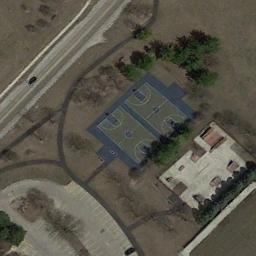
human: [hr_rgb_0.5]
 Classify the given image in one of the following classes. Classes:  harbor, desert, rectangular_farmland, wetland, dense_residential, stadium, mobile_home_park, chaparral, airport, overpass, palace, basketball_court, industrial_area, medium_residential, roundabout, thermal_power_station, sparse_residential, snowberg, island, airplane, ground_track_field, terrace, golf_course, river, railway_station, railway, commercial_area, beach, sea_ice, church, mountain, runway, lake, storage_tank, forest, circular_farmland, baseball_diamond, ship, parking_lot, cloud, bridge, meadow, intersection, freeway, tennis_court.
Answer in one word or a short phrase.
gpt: basketball_court